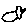
Label: bird